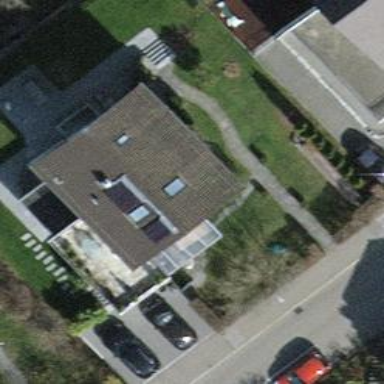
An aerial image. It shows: Semidetached house.